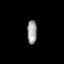
Tissue: lung
Cell type: Others
Senescence score: 0.185
Nuclear area (px): 230
Mean DAPI intensity: 154.852